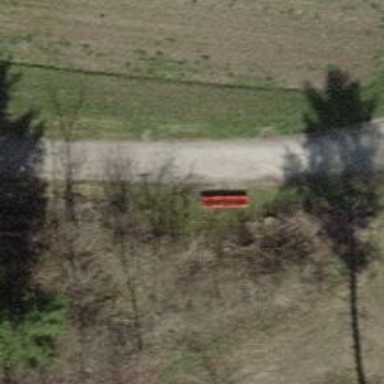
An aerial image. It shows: Bench for seating.